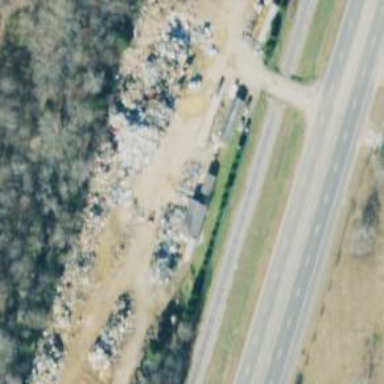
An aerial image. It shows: Industrial area designated as scrap yard.